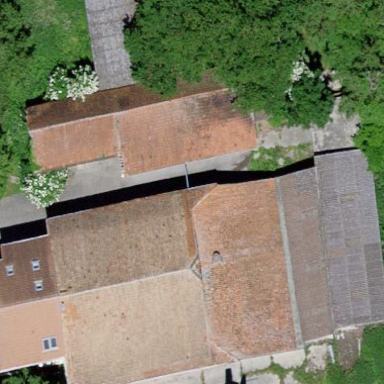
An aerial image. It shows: Farmyard area.